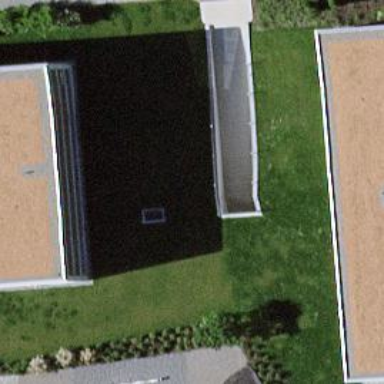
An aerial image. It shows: Retaining wall.